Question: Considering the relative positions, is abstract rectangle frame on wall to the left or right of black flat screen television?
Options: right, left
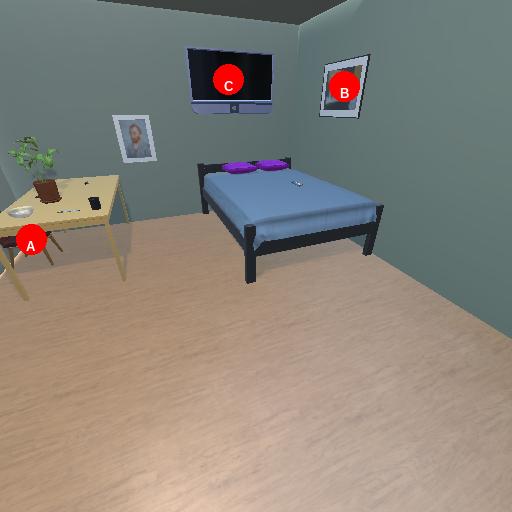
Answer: right